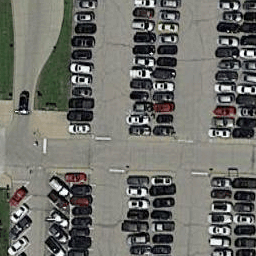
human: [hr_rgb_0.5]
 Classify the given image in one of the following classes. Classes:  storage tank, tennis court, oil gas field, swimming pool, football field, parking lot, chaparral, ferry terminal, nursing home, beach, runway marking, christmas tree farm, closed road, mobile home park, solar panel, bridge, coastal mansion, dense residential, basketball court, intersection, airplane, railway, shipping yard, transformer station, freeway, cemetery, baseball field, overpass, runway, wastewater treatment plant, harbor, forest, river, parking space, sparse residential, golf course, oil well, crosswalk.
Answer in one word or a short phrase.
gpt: parking lot